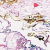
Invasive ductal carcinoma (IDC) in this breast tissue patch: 0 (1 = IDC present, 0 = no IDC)